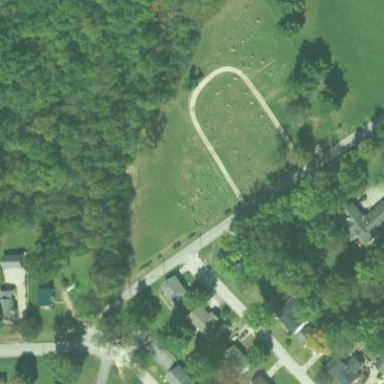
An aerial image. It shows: Cemetery.